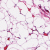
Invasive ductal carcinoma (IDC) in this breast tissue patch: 0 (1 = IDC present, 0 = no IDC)